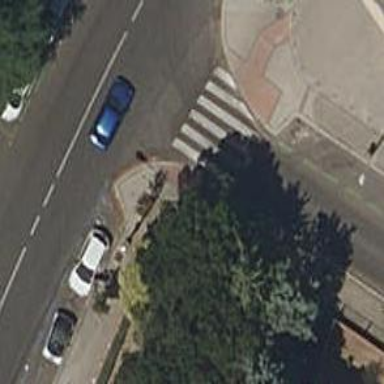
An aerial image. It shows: Marked road crossing.